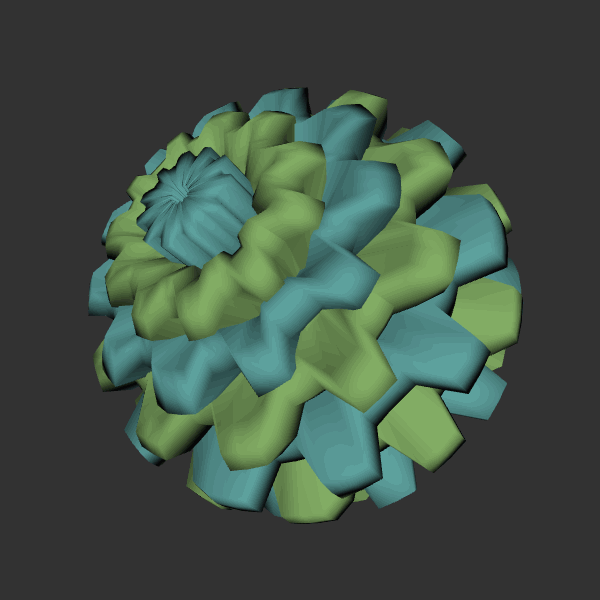
Background: dark